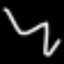
Label: squiggle